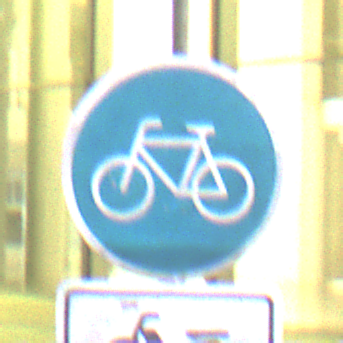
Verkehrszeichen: Radweg
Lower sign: EinspurigeFahrzeugeFrei2
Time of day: Night
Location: Outdoor (Urban)
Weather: PartlyCloudy
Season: NotSpecified
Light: Artificial